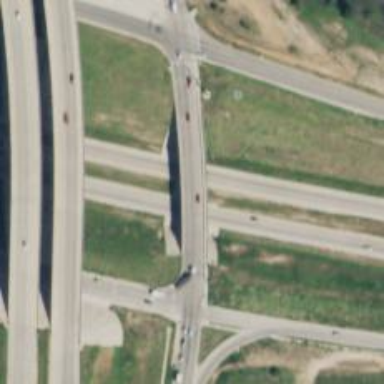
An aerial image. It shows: There is secondary road bridge with frontage road.